Field crop: maize
Growth stage: 2
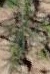
Species: salsola